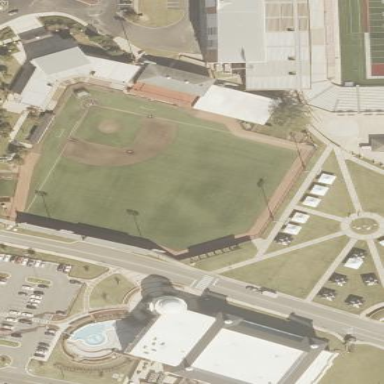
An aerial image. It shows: Stadium used for baseball.